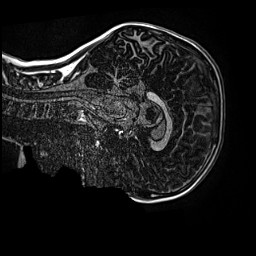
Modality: MP2RAGE
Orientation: sagittal
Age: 9
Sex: male
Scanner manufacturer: siemens
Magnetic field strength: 3 T
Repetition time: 4 s
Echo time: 0.00299 s